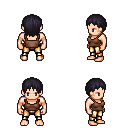
a pixel art fantasy rpg character, male body template, human, light skin, brown pirate shirt, gold greaves, raven plain hairstyle, four views (front, back, left, right), 2x2 character sprite sheet, small pixel art, hard edges, no anti-aliasing